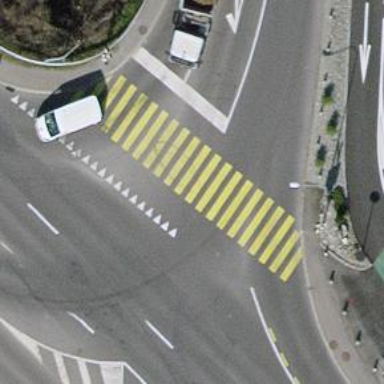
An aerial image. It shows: Marked zebra crossing on the road.